RGB frame:
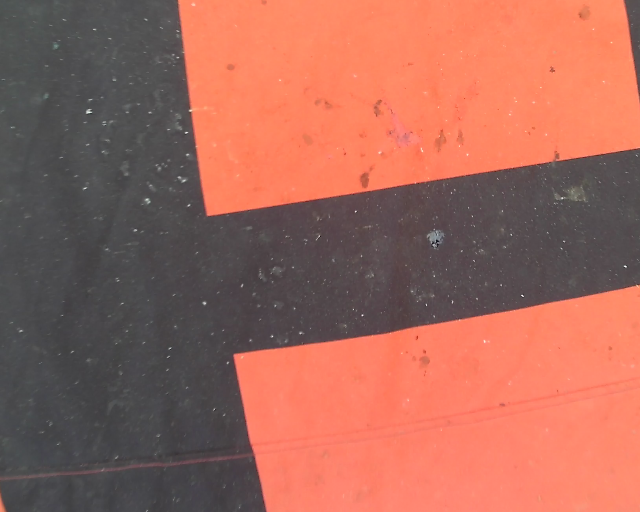
Thermal frame:
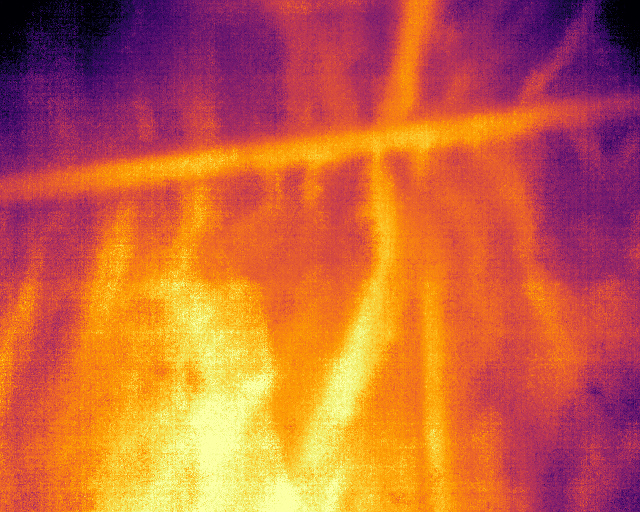
Captured: 2026-02-26 03:04:55
Pixels at or above 80 °C: 0 (fraction of frame: 0)